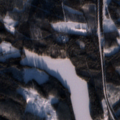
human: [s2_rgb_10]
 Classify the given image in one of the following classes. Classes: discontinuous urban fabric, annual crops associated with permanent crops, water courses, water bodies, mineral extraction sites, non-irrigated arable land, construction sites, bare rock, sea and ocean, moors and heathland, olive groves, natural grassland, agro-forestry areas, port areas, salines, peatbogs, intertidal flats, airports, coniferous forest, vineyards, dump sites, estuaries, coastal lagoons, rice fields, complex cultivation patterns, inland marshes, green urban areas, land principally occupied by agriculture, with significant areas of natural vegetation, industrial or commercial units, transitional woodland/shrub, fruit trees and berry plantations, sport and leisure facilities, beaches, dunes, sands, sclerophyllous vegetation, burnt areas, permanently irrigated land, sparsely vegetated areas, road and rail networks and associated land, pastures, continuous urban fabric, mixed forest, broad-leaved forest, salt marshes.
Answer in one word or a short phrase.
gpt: broad-leaved forest, coniferous forest, mixed forest, transitional woodland/shrub, water bodies